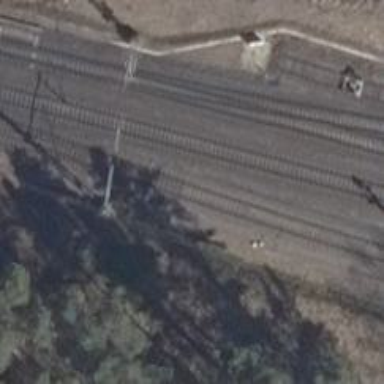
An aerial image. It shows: Railway switch.